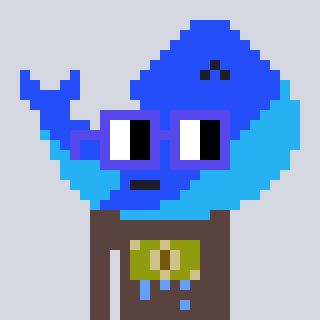
a pixel art character with square blue glasses, a whale-shaped head and a darkbrown-colored body on a cool background